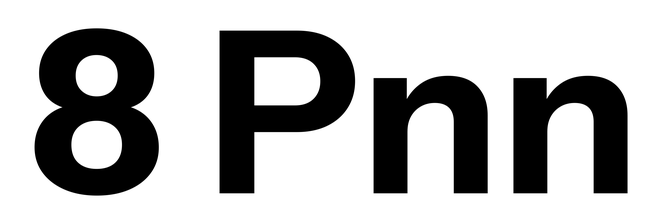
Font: InstrumentSans_Bold